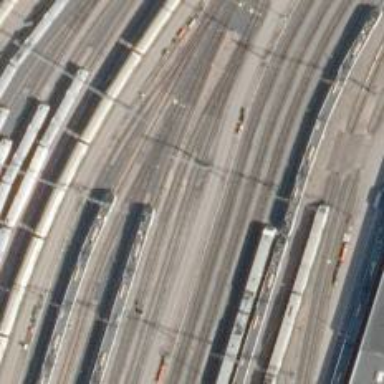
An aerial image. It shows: Railway signal.